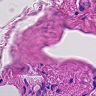
Metastatic tissue present: no